Question: I have a winforms application that makes use of 'Microsoft.SqlServer.ManagedDTS' to load and execute an SSIS package. When running locally in debug and when installed the package runs fine, when installed on a dev server the package runs fine. When deployed onto a live server I get the following error.

I'm running out of ideas of what to check, I don't want to move away from using this method of executing my package as this adds further complication to the application that we really don't want to introduce. Any thoughts?
For clarity I have checked:
- - I added the following app.config key following some google searching 'useLegacyV2RuntimeActivationPolicy="true"'- Tried compiling as a 32-bit and 64-bit application- Ensured that the DLL is registered in the GAC on the target machine- All permissions are the same across the two boxes
The extract of source code that is throwing the error is as follows:
'''
var app = new Microsoft.SqlServer.Dts.Runtime.Application();
var pkg = app.LoadPackage(strSSISPath, null);
pkg.ImportConfigurationFile(strSSISConfig);
var result = pkg.Execute();
if (result.Equals(DTSExecResult.Success))
{
string strMsg = strMHType + " extract completed successfully.";
MessageBox.Show(strMsg, strMHType, MessageBoxButtons.OK, MessageBoxIcon.Information);
}
else
{
foreach (var err in pkgMHMDS.Errors)
{
MessageBox.Show(err.Description, strMHType, MessageBoxButtons.OK, MessageBoxIcon.Error);
}
MessageBox.Show(strMHType + @" extract failed!", strMHType, MessageBoxButtons.OK, MessageBoxIcon.Error);
}
pkgMHMDS.Dispose();
'''
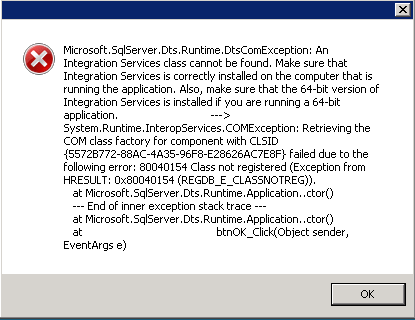
Answer: The error that we see (the COM class error) is caused because the version of the Microsoft.SqlServer.ManagedDTS dll is not installed on the target machine. Whilst we did install the dll into the GAC we couldn't work round the error because Integration Services is a server component and is not redistributable to client computers. The error isn't terribly informative but essentially what it is trying to say is that it is trying to load an assembly who's address is stored in the registry key which is created when installing the Client Tools SDK.